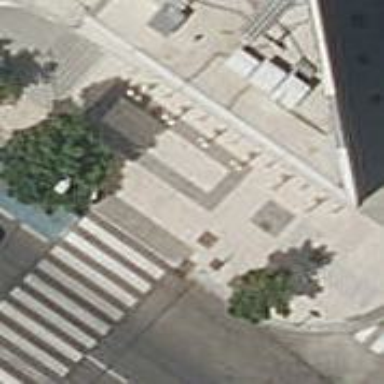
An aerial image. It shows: Sidewalk along the footway.